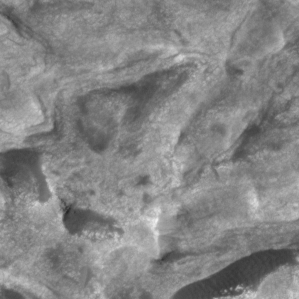
Label: non_frost